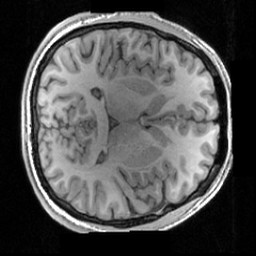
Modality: T1w
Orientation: axial
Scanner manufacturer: siemens
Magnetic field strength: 3 T
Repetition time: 1.63 s
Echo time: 0.00311 s